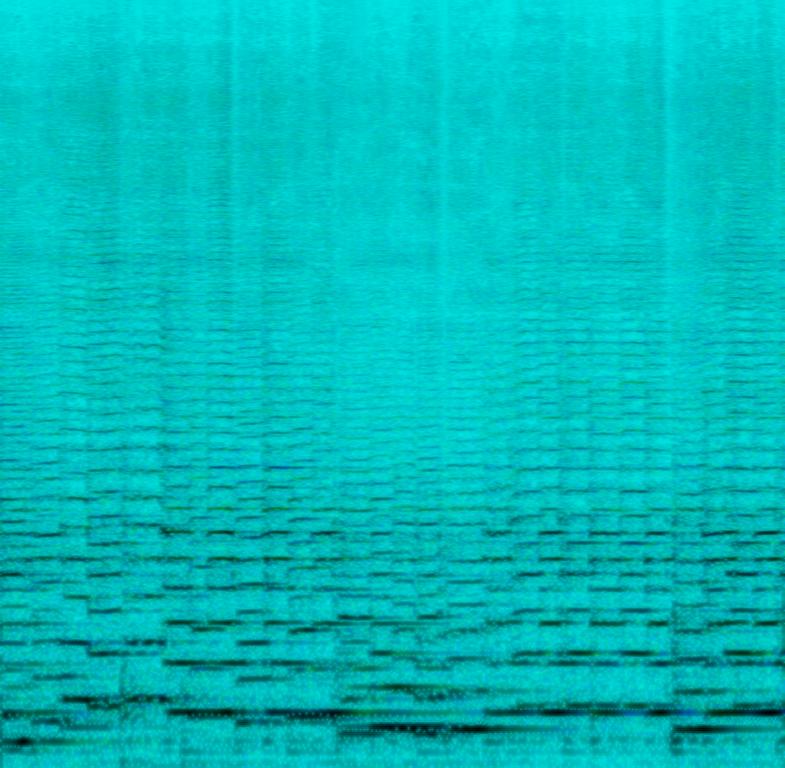
The song is an instrumental. The tempo is medium with a cellist playing a JS Bach tune with exemplary skill in a rehearsal session. The song has bad audio quality. The song is a western classical music tune.